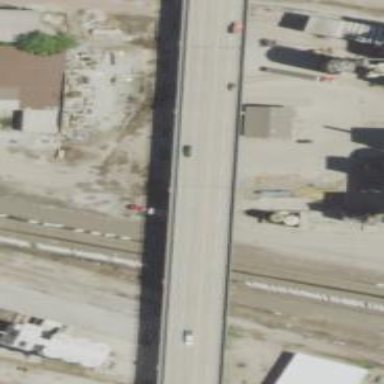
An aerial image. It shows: Viaduct bridge over secondary road.